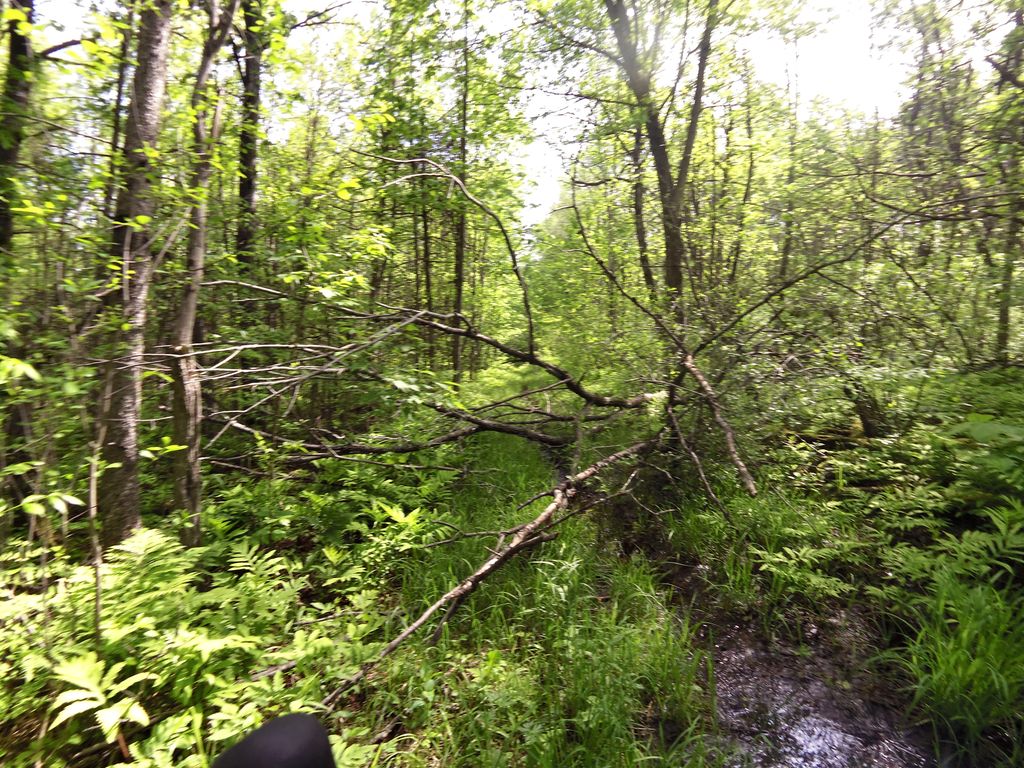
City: ottawa-gatineau